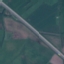
Land use / land cover class: Highway